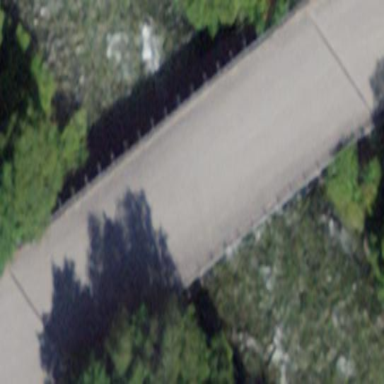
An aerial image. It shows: Man-made bridge.